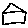
Label: house